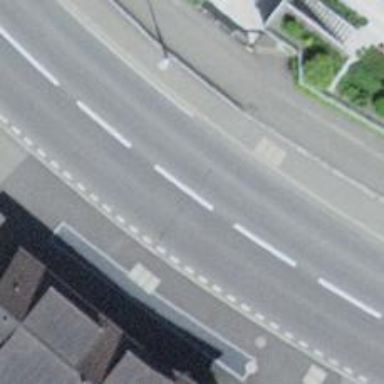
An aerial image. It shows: Primary road with asphalt surface.